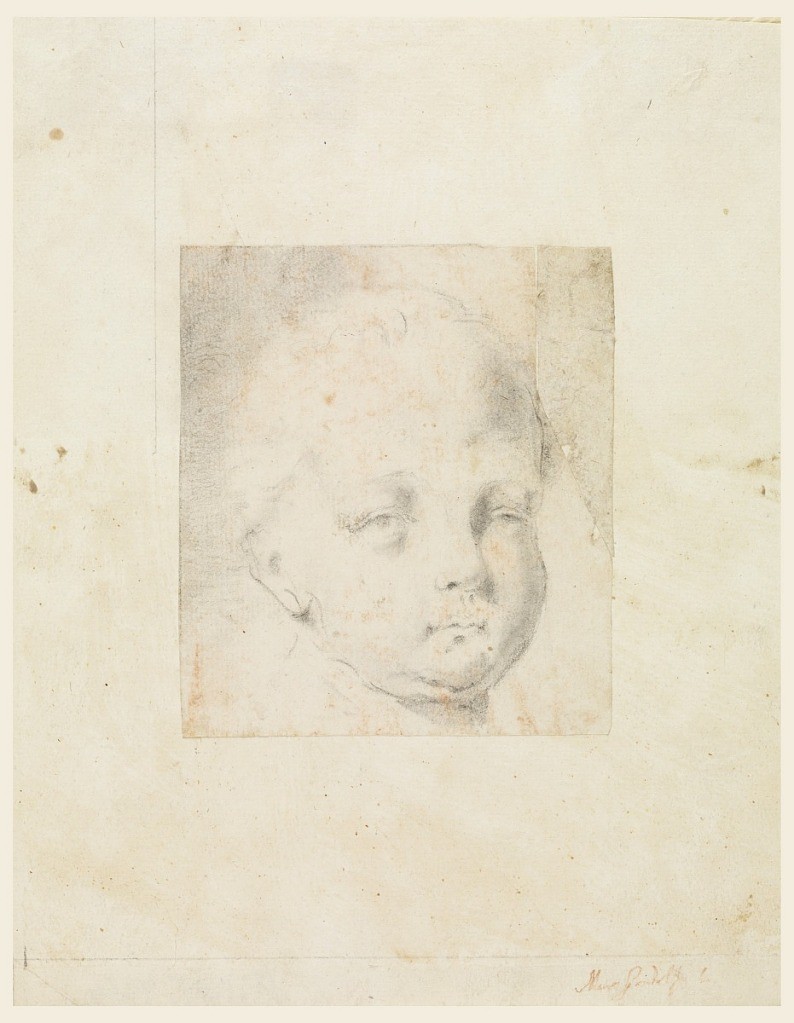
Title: Study: Head of a boy
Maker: Mauro Gandolfi, Italian, 1764–1834
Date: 1810–34
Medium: Black crayon on paper
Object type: Drawing
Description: A child shown in three-quarter profile.